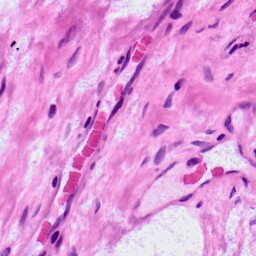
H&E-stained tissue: LymphNode